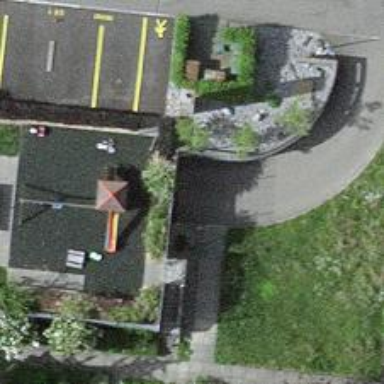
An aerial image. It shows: Parking entrance.